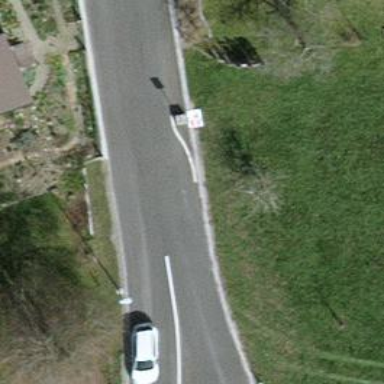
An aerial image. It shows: Traffic calming feature called choker.